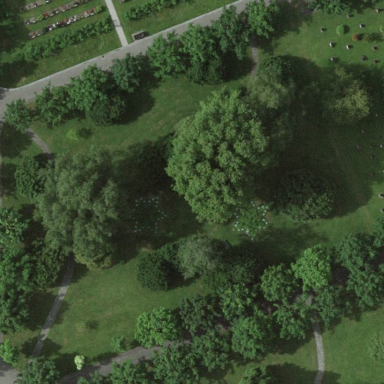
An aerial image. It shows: Sector in the cemetery.